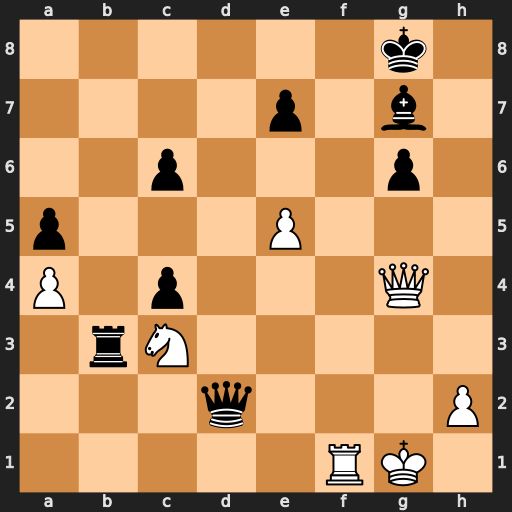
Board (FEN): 6k1/4p1b1/2p3p1/p3P3/P1p3Q1/1rN5/3q3P/5RK1
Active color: w
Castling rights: -
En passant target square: -
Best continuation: Qxc4+ Kh8 Qxb3